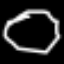
Label: octagon